Question: I'm trying to document my header files and I really like the concept of alt+click documentation helper.
Using code below I can set keywords like '@param' or '@return' or '@see' but unforunately '@availability' is not being displayed in the proper way.
'''
/**
* Super method for super feature
*
* @param someParameter super cool method parameter
*
* @availability Version 3.0 (and later)
*
* @return void
*/
'''

The question is: how to set availability parameter in documentation helper?
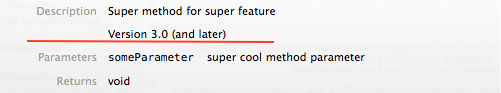
Answer: You're looking for '@since', not '@availability'.
For a comprehensive list of commands, see <URL>.